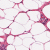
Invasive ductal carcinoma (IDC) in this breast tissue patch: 0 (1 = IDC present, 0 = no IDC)